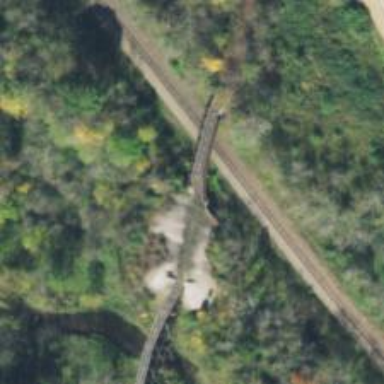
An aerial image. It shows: Disused railway.